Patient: sex F, age 59
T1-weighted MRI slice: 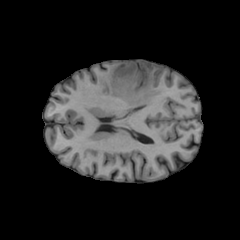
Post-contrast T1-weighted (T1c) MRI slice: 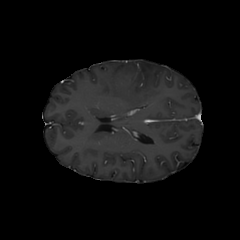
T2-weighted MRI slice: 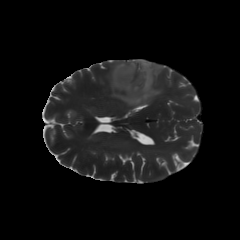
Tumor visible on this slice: yes
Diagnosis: Astrocytoma, IDH-mutant
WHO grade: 3